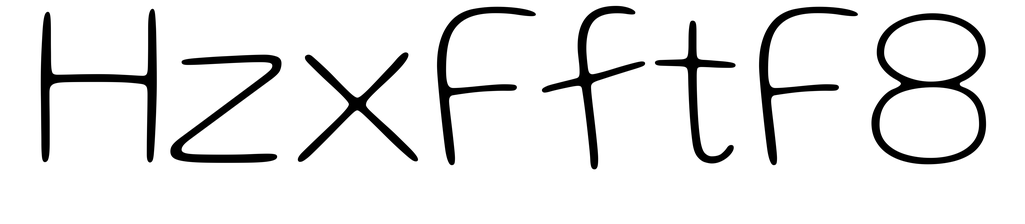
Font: Gluten_Thin